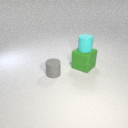
large green rubber cube below small cyan rubber cylinder